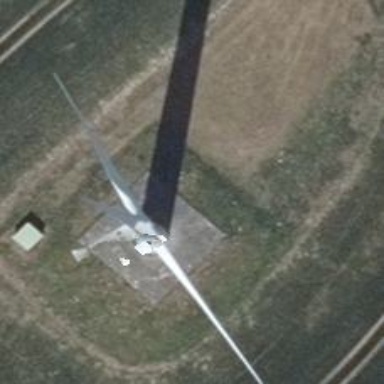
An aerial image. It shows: Wind generator with horizontal axis. The generator is wind turbine.